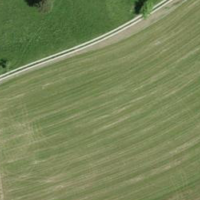
EUNIS habitat code: 52
Species observed at this site:
Anthyllis vulneraria